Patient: sex M, age 76
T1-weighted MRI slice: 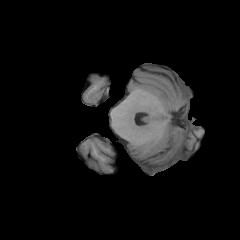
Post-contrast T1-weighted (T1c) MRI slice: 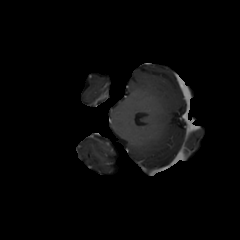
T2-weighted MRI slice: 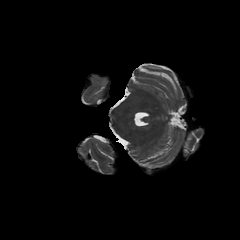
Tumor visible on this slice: no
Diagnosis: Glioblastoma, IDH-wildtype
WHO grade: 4